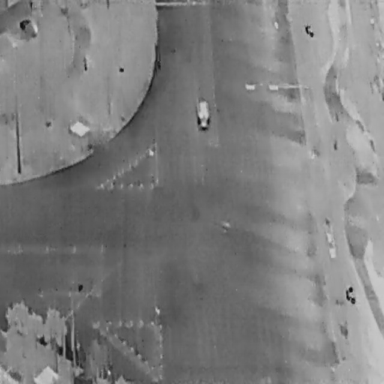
There is a Car in the infrared image.